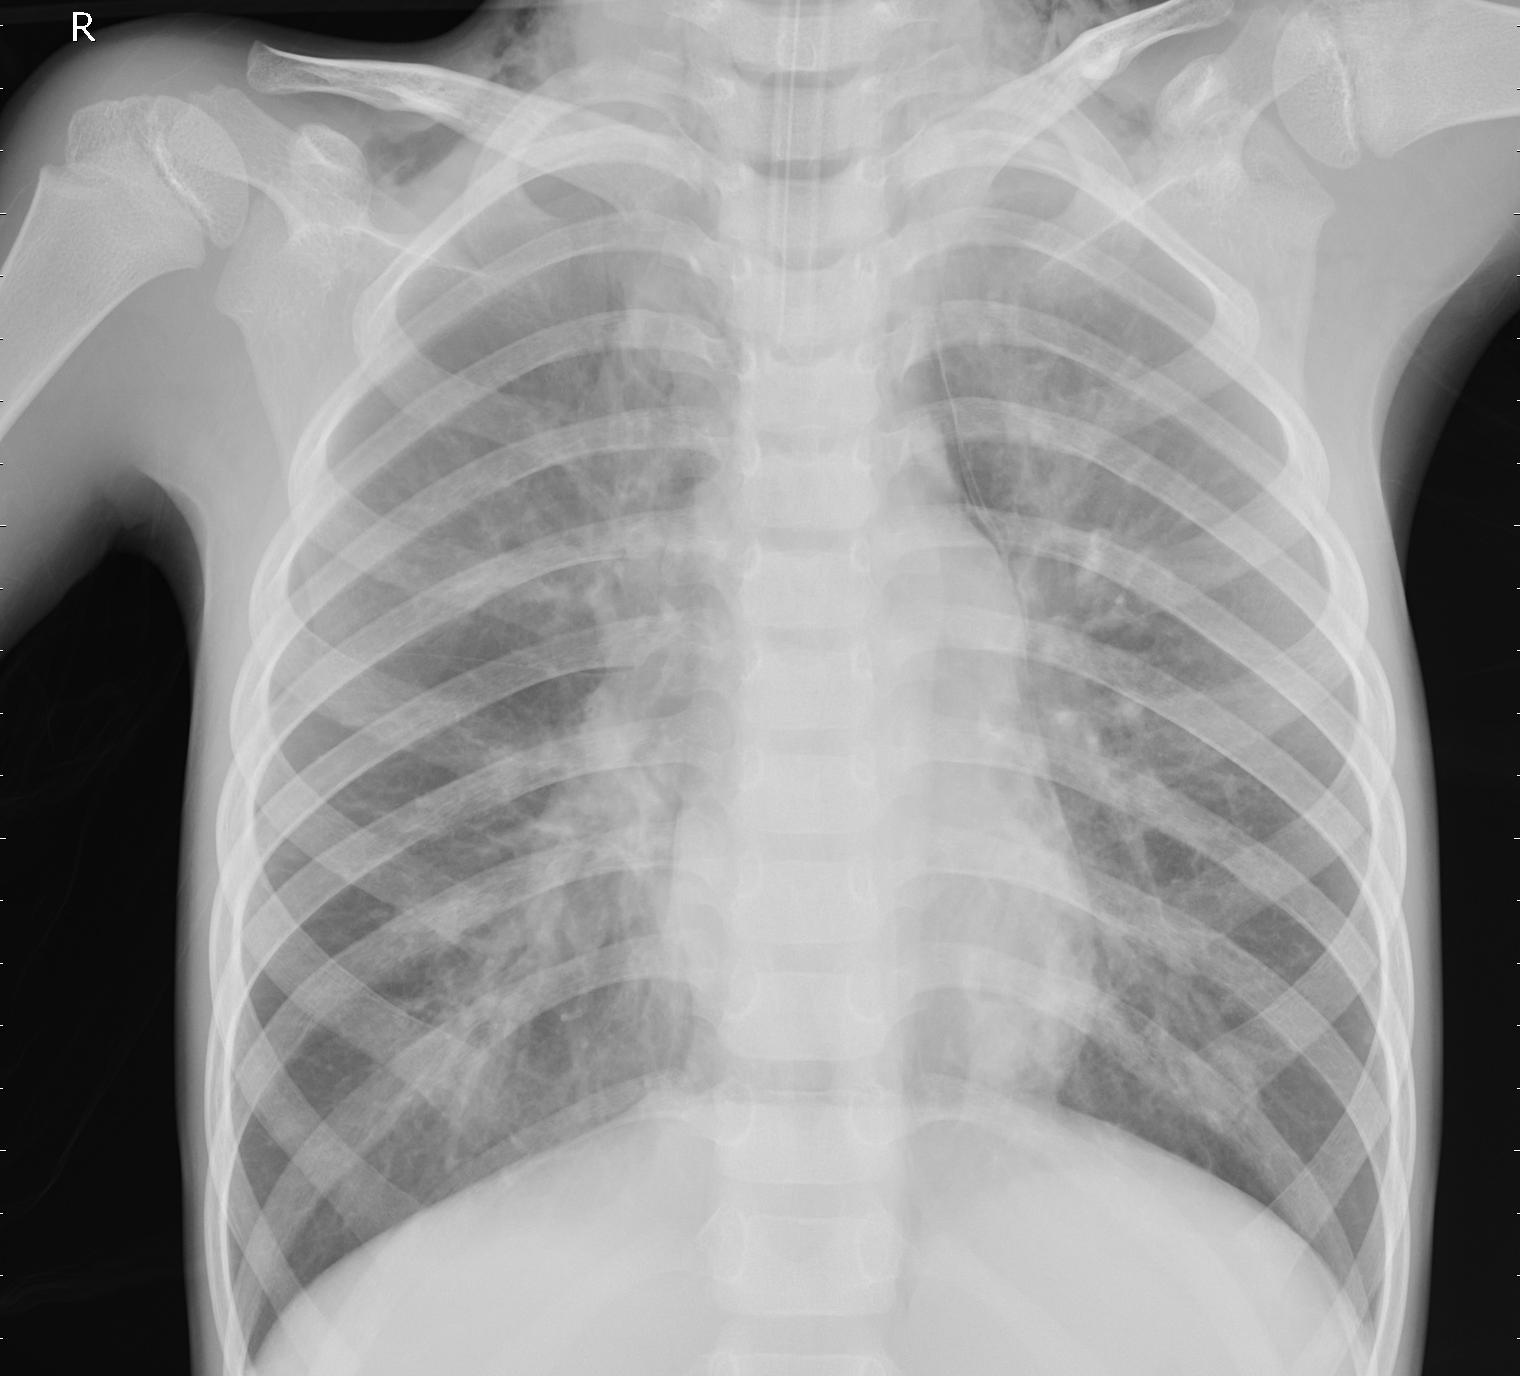
Diagnosis: PNEUMONIA